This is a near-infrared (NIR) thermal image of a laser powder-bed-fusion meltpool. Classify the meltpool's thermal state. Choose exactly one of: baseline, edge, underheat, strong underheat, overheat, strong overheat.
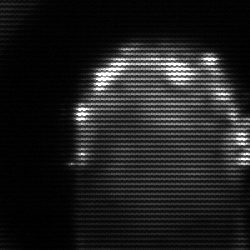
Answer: baseline